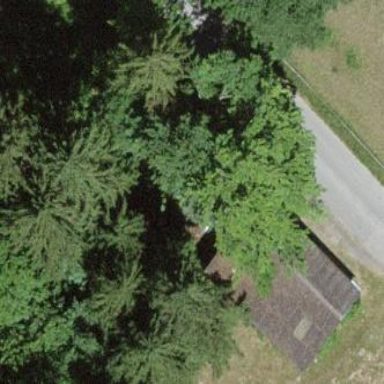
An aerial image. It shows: Barn.